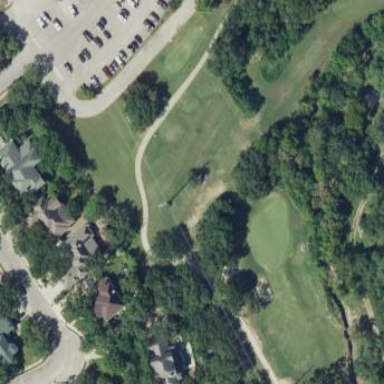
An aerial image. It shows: Golf rough area.